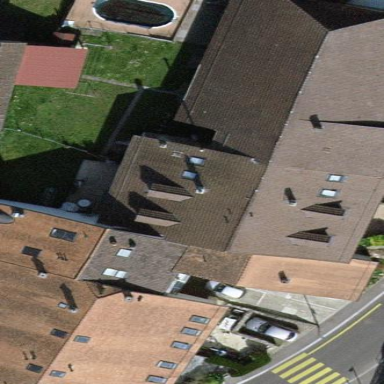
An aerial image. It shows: Gabled roof apartments building.